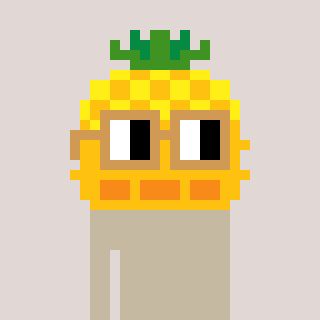
a pixel art character with square brown glasses, a pineapple-shaped head and a foggrey-colored body on a warm background